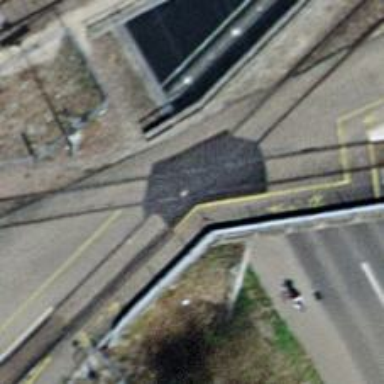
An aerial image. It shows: Single railway spur track.